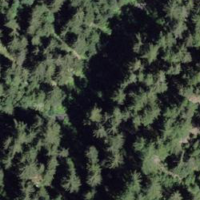
EUNIS habitat code: 43
Species observed at this site:
Aegopodium podagraria